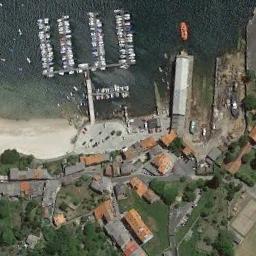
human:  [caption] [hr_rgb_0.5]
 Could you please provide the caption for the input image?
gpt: There is room for docking in the harbor .

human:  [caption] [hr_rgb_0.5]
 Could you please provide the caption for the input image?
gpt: The harbor has lots of neatly docked boats is next to a residential area .

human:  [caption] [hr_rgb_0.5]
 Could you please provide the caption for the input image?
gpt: Many buildings of different shapes are near the harbor .

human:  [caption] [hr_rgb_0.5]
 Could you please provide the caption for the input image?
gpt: Neatly moored on the sea next to the harbor in the residential area .

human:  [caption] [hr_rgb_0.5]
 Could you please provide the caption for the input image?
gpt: There are some brown buildings and some trees beside the harbor .